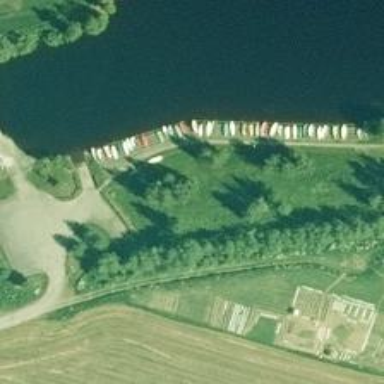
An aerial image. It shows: Marina with mooring facilities.